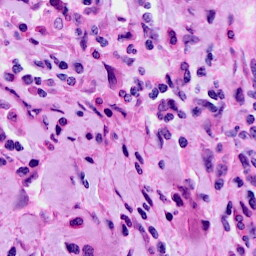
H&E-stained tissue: Cervix